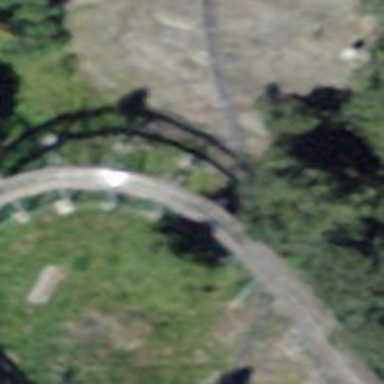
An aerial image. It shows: Metal track bridge leading to summer toboggan attraction.